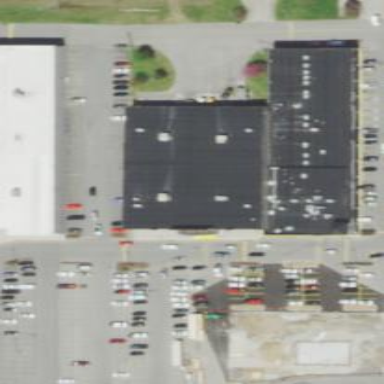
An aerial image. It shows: Retail building.